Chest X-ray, PA view. Patient: 53 years old, sex M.
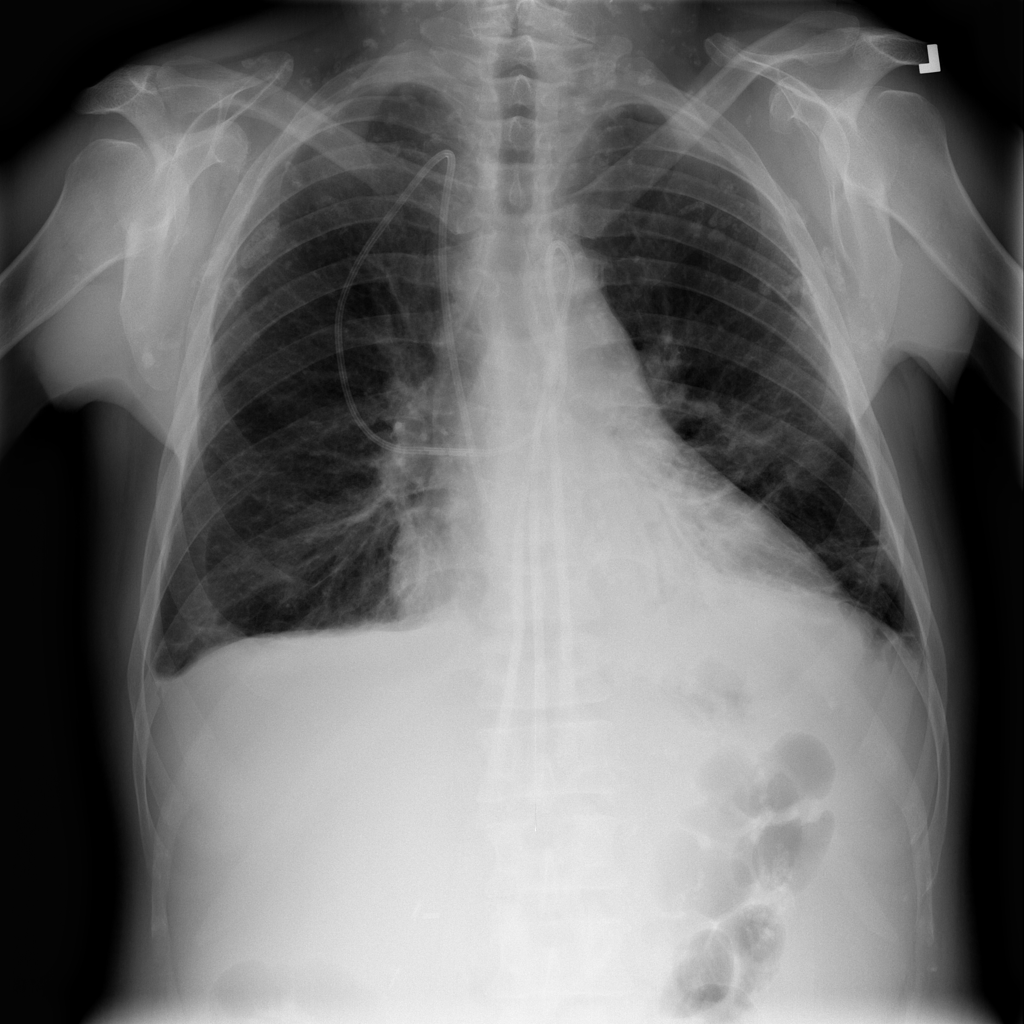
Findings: Atelectasis, Consolidation, Effusion